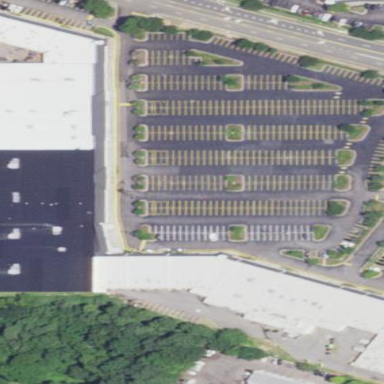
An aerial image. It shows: Commercial building.